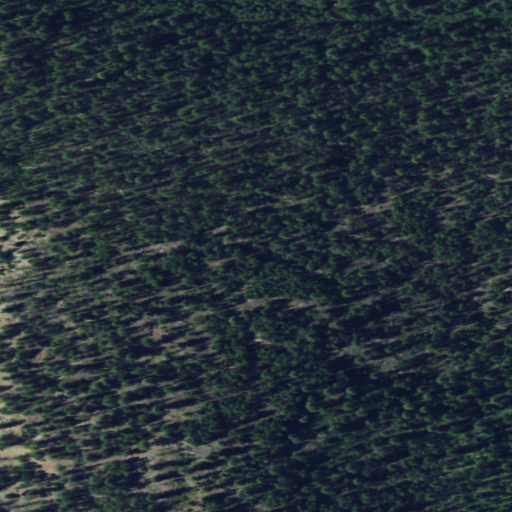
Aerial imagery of ridge(s) in Washington named Middle Ridge containing evergreen forest, open development, and shrub